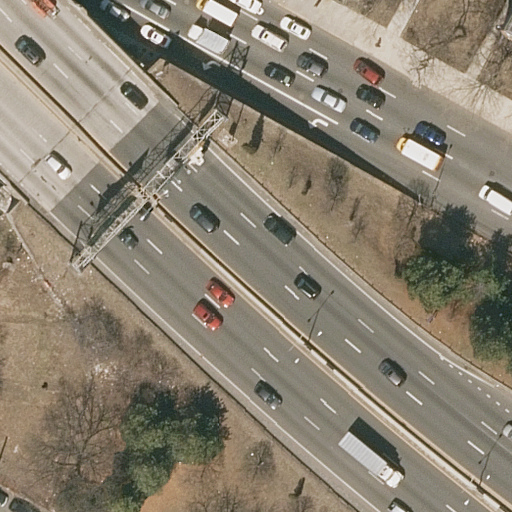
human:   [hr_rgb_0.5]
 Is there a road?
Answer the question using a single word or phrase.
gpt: yes

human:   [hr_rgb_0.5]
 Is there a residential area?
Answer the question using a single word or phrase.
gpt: yes

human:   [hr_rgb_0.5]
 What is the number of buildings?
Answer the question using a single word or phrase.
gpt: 1

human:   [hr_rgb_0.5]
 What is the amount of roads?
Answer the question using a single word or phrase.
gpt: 7

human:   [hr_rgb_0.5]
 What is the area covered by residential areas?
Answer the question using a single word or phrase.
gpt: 10638m2

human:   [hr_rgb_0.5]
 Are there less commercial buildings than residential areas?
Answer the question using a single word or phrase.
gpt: yes

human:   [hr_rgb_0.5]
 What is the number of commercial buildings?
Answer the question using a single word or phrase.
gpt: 0

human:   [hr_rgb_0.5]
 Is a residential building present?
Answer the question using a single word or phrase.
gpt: yes

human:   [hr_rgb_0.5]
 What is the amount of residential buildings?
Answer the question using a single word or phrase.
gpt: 1

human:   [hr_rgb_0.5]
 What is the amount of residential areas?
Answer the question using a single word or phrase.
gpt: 1

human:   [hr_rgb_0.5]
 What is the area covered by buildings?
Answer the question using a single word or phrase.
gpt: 1053m2

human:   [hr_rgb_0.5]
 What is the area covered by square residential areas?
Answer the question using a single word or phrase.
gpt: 0m2

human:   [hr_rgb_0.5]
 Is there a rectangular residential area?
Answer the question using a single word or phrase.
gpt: yes

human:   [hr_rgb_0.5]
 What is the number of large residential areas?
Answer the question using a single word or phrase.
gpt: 1

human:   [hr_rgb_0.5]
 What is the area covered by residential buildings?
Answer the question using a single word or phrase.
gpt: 1053m2

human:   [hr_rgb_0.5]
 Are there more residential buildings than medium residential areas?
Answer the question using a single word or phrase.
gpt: yes

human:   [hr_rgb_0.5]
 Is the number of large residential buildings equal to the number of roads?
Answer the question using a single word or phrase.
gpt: no

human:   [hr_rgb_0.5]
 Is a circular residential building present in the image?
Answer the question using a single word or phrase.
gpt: no

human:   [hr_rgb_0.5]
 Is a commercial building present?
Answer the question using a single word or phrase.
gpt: no

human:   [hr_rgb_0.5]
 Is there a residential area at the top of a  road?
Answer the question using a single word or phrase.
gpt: yes

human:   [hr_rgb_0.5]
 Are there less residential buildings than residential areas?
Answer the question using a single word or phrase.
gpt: no

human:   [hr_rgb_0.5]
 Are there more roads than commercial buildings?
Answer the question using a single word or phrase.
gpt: yes

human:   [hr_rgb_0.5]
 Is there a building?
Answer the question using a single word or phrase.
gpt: yes

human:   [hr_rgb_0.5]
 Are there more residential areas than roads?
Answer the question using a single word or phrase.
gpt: no

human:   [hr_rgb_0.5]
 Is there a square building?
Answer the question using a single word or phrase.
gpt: no

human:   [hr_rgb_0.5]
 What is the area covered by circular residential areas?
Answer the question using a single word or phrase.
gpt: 0m2

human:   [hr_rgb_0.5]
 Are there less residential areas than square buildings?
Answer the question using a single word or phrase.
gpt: no

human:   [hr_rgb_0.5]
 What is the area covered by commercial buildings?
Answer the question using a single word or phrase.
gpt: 0m2

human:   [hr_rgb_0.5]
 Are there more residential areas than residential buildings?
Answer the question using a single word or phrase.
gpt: no

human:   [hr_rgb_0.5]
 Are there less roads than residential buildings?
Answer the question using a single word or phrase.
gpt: no

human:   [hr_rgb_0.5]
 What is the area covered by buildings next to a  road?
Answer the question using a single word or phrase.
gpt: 1053m2

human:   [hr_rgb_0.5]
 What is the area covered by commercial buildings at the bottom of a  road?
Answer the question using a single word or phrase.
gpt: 0m2

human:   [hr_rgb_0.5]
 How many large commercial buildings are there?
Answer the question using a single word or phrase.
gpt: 0

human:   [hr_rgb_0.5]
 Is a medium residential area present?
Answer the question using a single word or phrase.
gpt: no

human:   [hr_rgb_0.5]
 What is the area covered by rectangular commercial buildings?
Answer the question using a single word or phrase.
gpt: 0m2

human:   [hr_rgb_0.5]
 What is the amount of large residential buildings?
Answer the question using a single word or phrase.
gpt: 1

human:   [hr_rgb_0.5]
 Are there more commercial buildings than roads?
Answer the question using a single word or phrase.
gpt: no

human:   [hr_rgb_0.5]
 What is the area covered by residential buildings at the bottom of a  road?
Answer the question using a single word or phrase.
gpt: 0m2

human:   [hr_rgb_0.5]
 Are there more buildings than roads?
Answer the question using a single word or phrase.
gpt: no

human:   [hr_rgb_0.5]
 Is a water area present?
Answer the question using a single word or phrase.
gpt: no

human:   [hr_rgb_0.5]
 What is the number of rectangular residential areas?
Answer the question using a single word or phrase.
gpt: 1

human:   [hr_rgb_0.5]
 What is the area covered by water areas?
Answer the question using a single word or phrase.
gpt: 0m2

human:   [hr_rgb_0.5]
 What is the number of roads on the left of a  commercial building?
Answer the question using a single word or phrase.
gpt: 0

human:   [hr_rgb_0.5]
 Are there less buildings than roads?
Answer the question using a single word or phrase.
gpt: yes

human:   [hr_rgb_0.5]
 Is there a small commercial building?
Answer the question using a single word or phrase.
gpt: no

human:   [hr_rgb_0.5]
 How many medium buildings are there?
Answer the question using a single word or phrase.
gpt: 0

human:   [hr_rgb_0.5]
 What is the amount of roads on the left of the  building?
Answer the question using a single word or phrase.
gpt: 7

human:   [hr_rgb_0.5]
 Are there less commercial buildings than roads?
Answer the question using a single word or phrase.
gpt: yes

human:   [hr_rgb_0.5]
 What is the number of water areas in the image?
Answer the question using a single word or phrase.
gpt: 0

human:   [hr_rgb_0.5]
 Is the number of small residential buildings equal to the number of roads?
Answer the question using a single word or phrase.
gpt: no

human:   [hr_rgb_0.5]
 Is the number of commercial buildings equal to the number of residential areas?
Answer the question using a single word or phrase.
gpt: no

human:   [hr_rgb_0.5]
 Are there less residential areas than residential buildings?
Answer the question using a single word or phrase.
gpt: no

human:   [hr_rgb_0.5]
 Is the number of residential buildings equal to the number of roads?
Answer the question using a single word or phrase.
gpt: no

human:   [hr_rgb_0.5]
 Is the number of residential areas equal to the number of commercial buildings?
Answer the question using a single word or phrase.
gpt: no

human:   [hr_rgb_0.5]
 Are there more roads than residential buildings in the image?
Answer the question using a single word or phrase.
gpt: yes

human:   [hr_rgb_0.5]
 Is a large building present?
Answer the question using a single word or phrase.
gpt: yes

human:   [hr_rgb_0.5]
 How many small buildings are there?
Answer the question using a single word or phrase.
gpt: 0

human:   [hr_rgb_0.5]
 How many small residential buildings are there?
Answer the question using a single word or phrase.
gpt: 0

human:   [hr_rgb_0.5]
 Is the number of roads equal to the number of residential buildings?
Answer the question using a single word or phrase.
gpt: no

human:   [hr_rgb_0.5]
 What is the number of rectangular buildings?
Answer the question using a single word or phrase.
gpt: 0

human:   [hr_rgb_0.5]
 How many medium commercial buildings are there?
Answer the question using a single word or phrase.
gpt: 0

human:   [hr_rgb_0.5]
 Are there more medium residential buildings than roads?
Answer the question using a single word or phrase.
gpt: no

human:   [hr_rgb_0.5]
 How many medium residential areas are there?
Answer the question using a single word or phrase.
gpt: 0

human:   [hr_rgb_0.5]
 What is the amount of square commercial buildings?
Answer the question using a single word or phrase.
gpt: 0